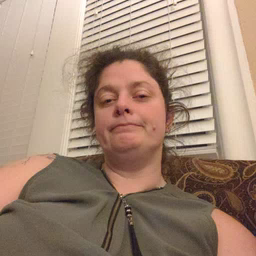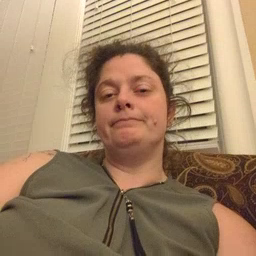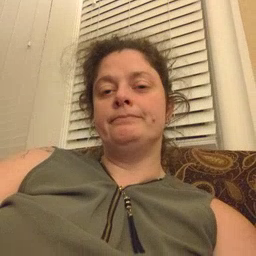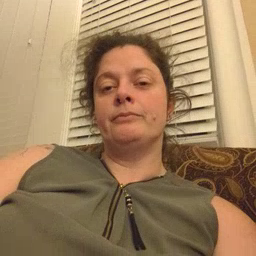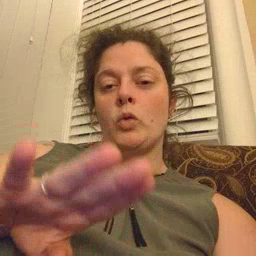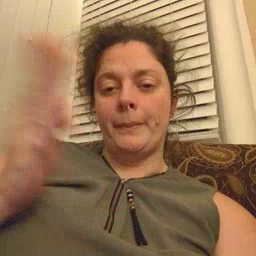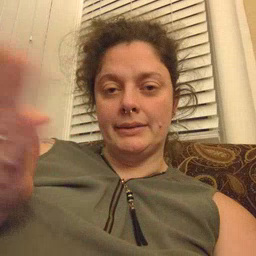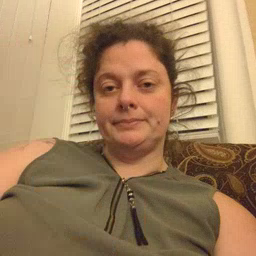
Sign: open